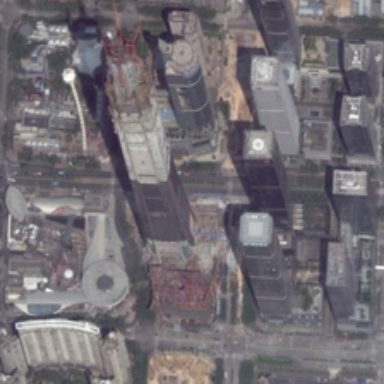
There are buildings, roads and trees .